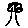
Label: tree